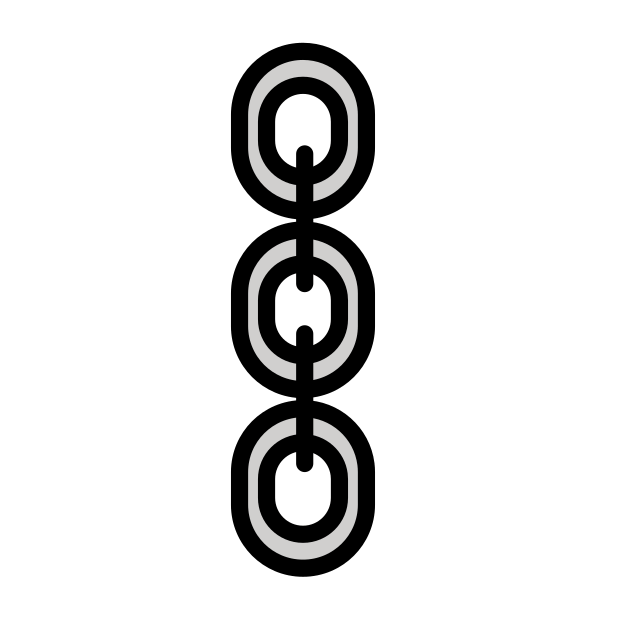
Emoji: ⛓
Name: chains
Unicode: 0x26d3